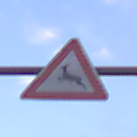
Verkehrszeichen: WildwechselRechts
Umgebung: Outdoor, Nature
Tageszeit: SunriseSunset
Wetter: PartlyCloudy
Licht: Natural
Jahreszeit: NotSpecified
Kontrast: LowContrast